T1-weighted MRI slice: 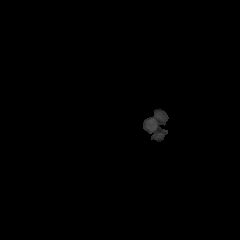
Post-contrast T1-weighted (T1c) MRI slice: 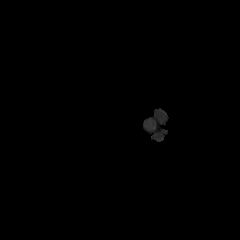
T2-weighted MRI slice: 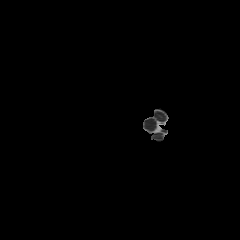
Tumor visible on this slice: no